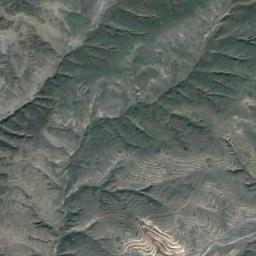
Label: mountain